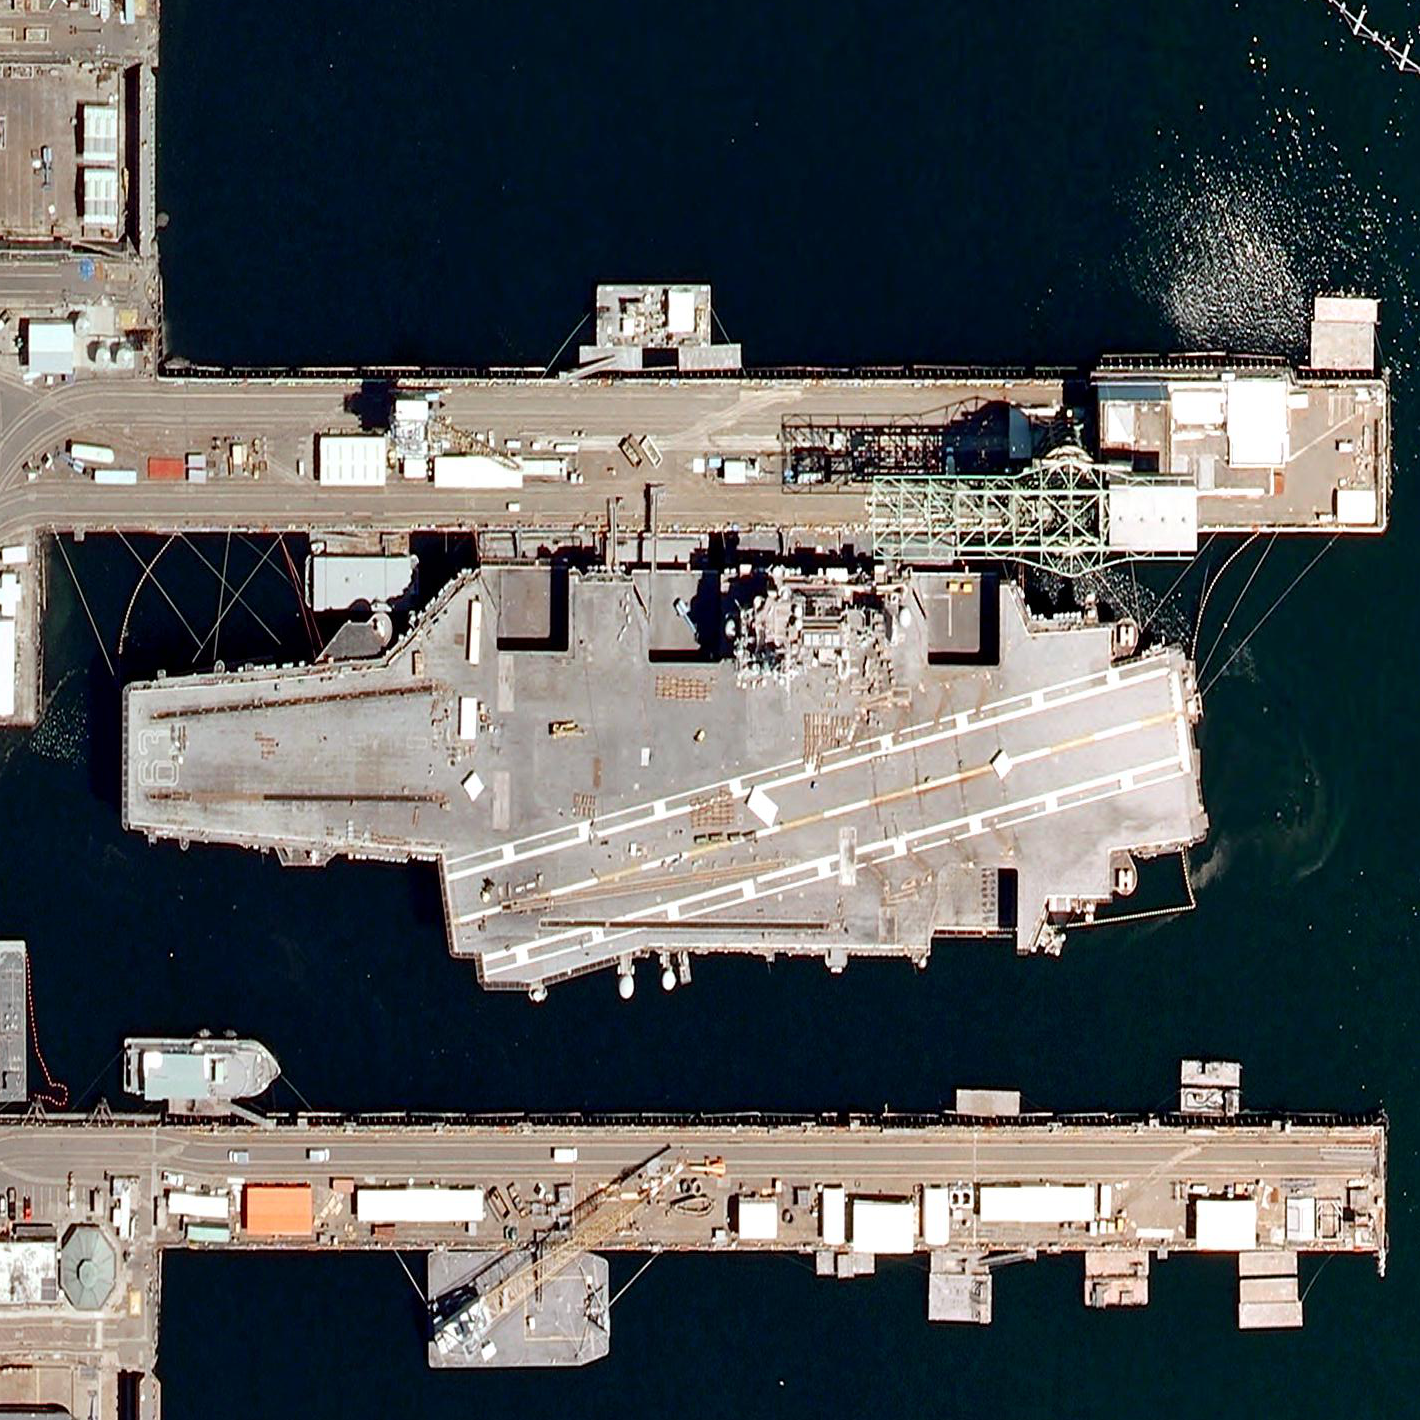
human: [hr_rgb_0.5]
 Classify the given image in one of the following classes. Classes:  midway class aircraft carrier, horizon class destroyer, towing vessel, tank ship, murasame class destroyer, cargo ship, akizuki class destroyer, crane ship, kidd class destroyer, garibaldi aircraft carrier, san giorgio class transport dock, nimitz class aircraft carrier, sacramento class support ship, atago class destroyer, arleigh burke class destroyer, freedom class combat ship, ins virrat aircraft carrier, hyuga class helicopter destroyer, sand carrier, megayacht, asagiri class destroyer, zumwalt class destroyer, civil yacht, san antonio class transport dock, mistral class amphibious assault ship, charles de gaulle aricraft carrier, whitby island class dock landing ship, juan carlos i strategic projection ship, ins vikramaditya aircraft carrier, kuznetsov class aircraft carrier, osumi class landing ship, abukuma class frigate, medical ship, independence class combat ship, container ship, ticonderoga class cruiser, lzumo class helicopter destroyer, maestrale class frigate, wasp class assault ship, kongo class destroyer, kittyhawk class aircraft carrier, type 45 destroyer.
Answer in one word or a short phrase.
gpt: KittyHawk class aircraft carrier